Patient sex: M
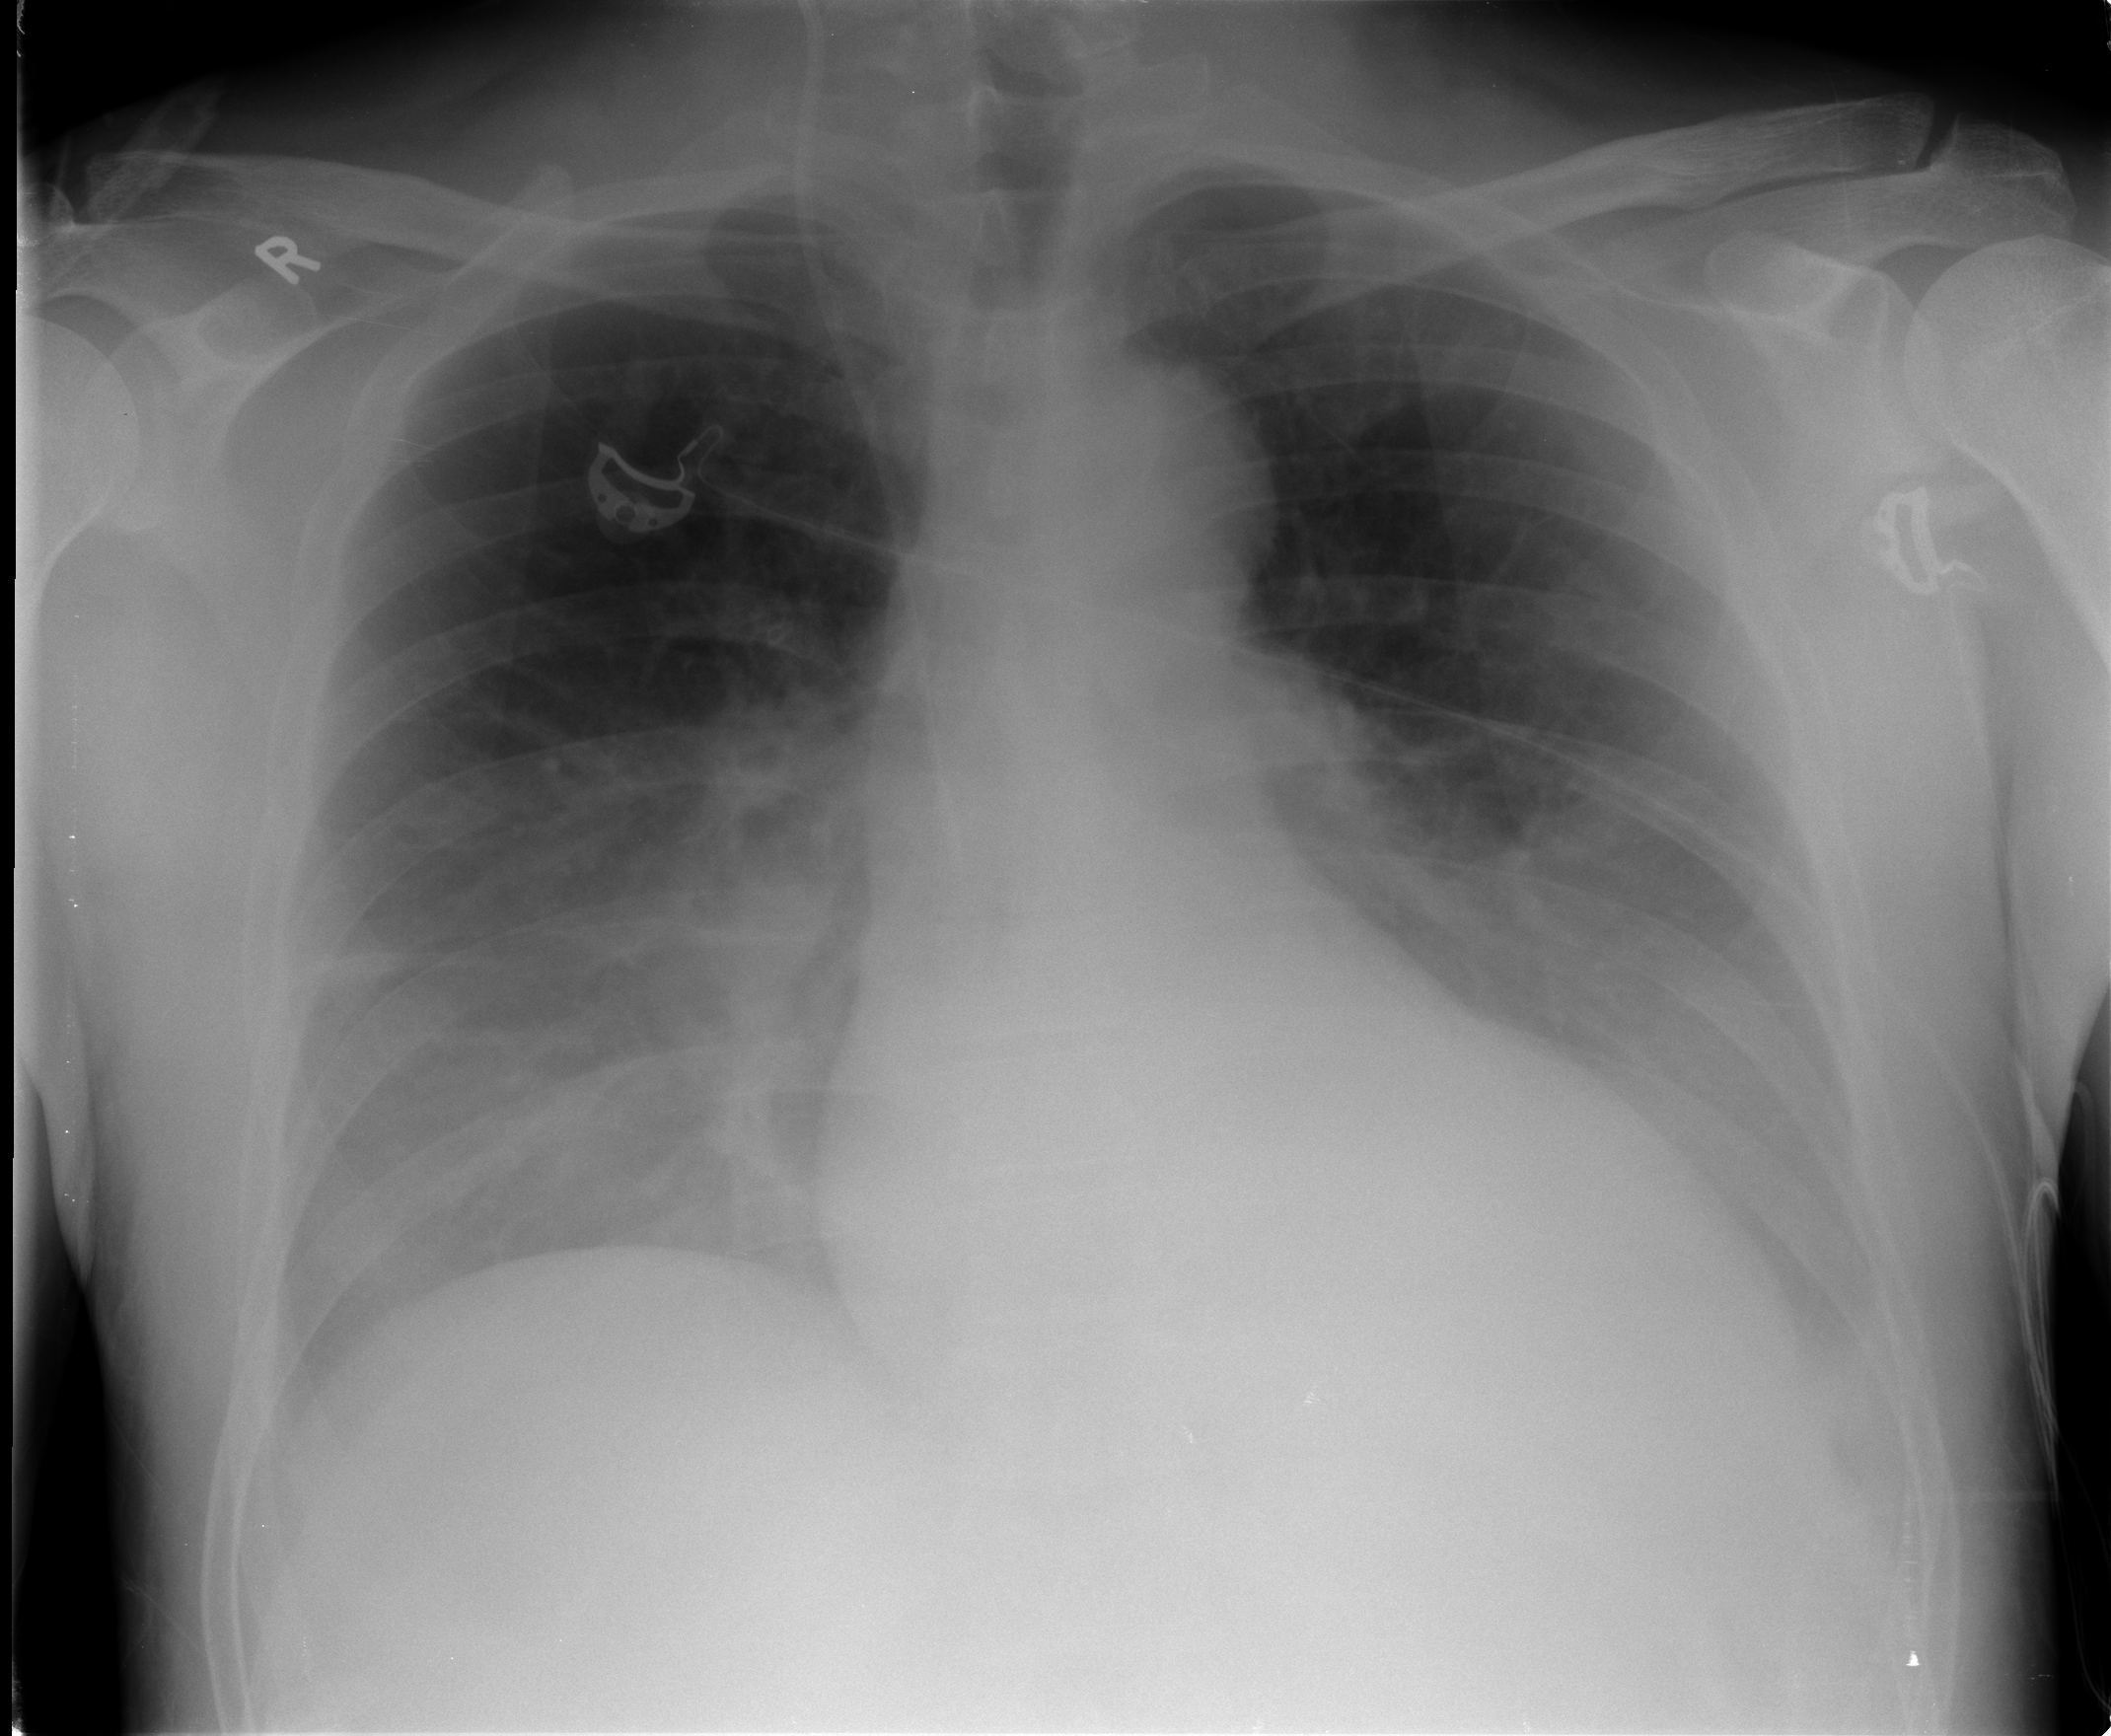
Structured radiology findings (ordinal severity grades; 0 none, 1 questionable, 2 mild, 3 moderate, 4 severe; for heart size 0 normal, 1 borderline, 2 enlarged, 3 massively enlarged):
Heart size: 2
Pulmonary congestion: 2
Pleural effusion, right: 2
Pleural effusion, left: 2
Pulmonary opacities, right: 0
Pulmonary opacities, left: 0
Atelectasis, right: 2
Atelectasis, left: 2